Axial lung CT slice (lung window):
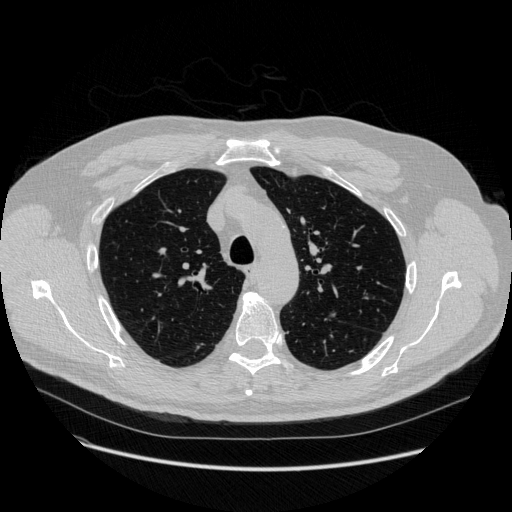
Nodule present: no